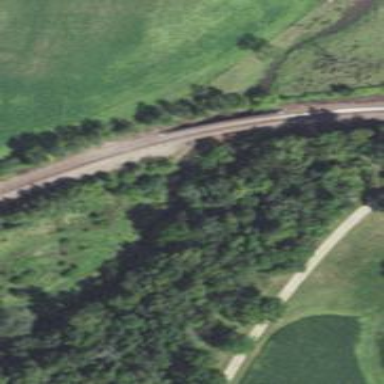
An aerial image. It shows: Railway bridge.